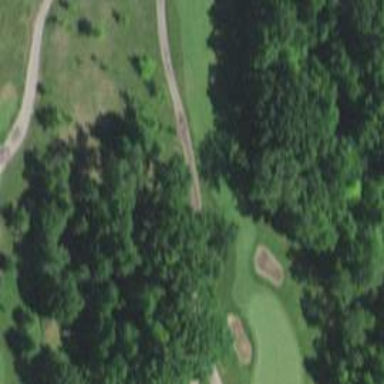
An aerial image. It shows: Golf hole.